Interaction volume radius: 5 \u00c5
Interaction volume height: 20 \u00c5
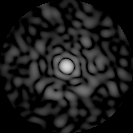
Disorder parameter: 0.8236